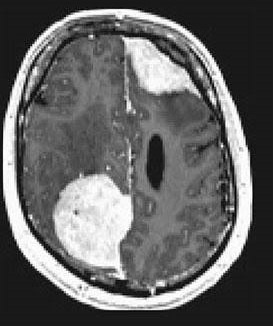
Label: meningioma